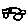
Label: car